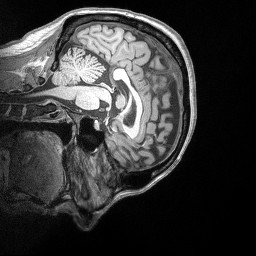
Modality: T1w
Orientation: sagittal
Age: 38
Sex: female
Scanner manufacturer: siemens
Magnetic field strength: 3 T
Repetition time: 2.53 s
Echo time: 0.00164 s